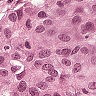
Metastatic tissue present: yes